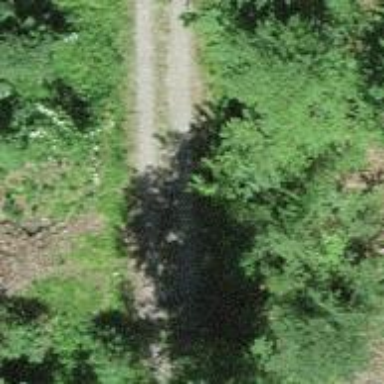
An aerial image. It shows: Path on the ground.